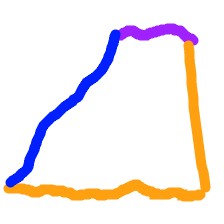
Shape: trapezoid